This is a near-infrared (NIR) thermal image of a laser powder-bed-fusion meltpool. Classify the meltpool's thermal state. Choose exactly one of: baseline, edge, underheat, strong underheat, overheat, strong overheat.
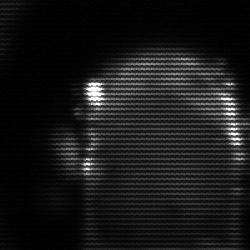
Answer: baseline